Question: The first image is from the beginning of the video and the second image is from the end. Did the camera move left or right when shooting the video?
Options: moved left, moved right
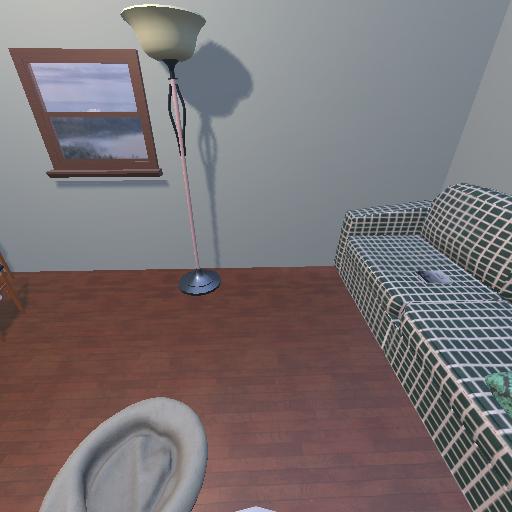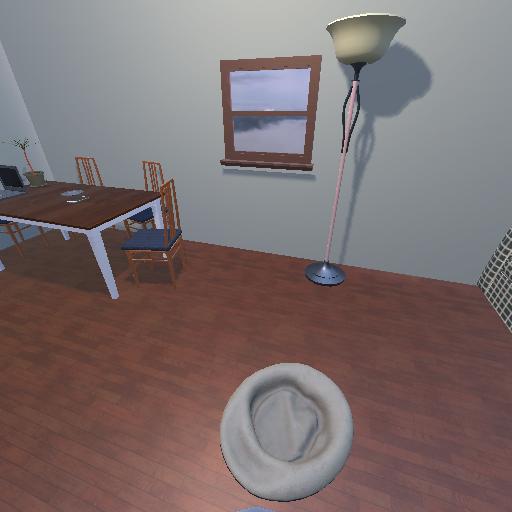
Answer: moved left